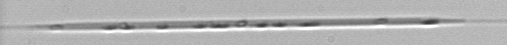
Label: Rhizosolenia